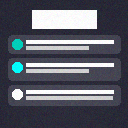
Screen state: on